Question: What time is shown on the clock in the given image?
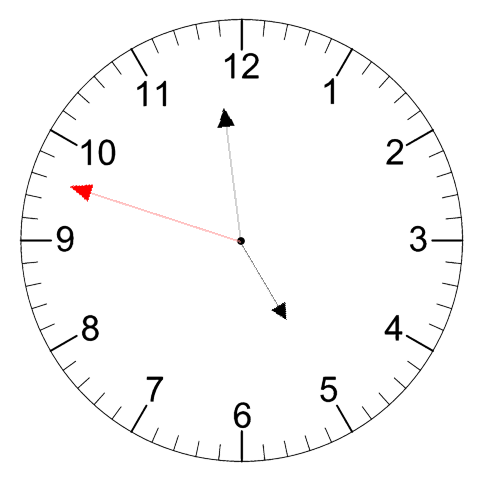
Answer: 04:58:48